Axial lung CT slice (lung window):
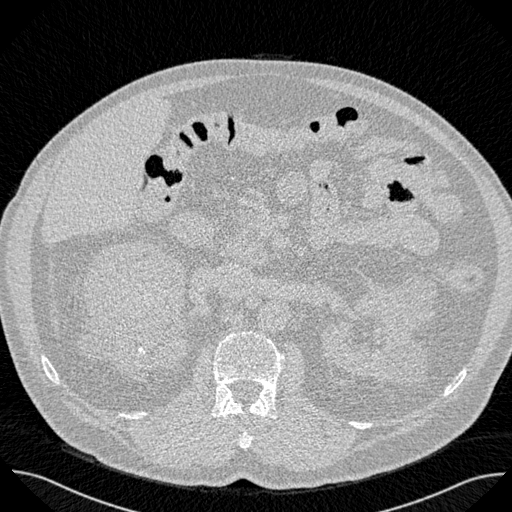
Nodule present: no